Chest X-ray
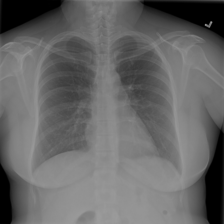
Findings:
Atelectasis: negative
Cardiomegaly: negative
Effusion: negative
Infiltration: negative
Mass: negative
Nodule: negative
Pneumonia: negative
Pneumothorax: negative
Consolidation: negative
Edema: negative
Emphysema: negative
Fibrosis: negative
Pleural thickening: negative
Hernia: negative